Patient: sex M, age 47
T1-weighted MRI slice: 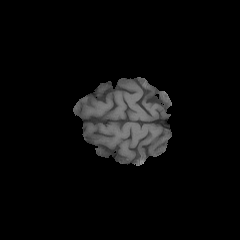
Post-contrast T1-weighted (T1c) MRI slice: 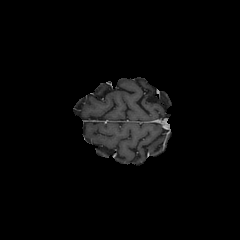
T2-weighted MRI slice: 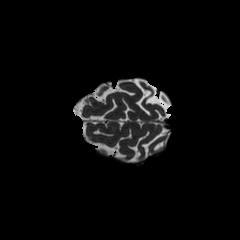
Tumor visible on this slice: no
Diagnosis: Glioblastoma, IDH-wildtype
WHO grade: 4